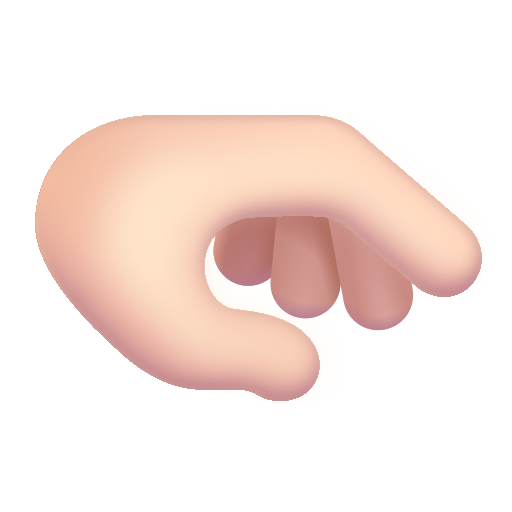
palm down hand color light